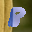
Label: 8